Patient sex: F
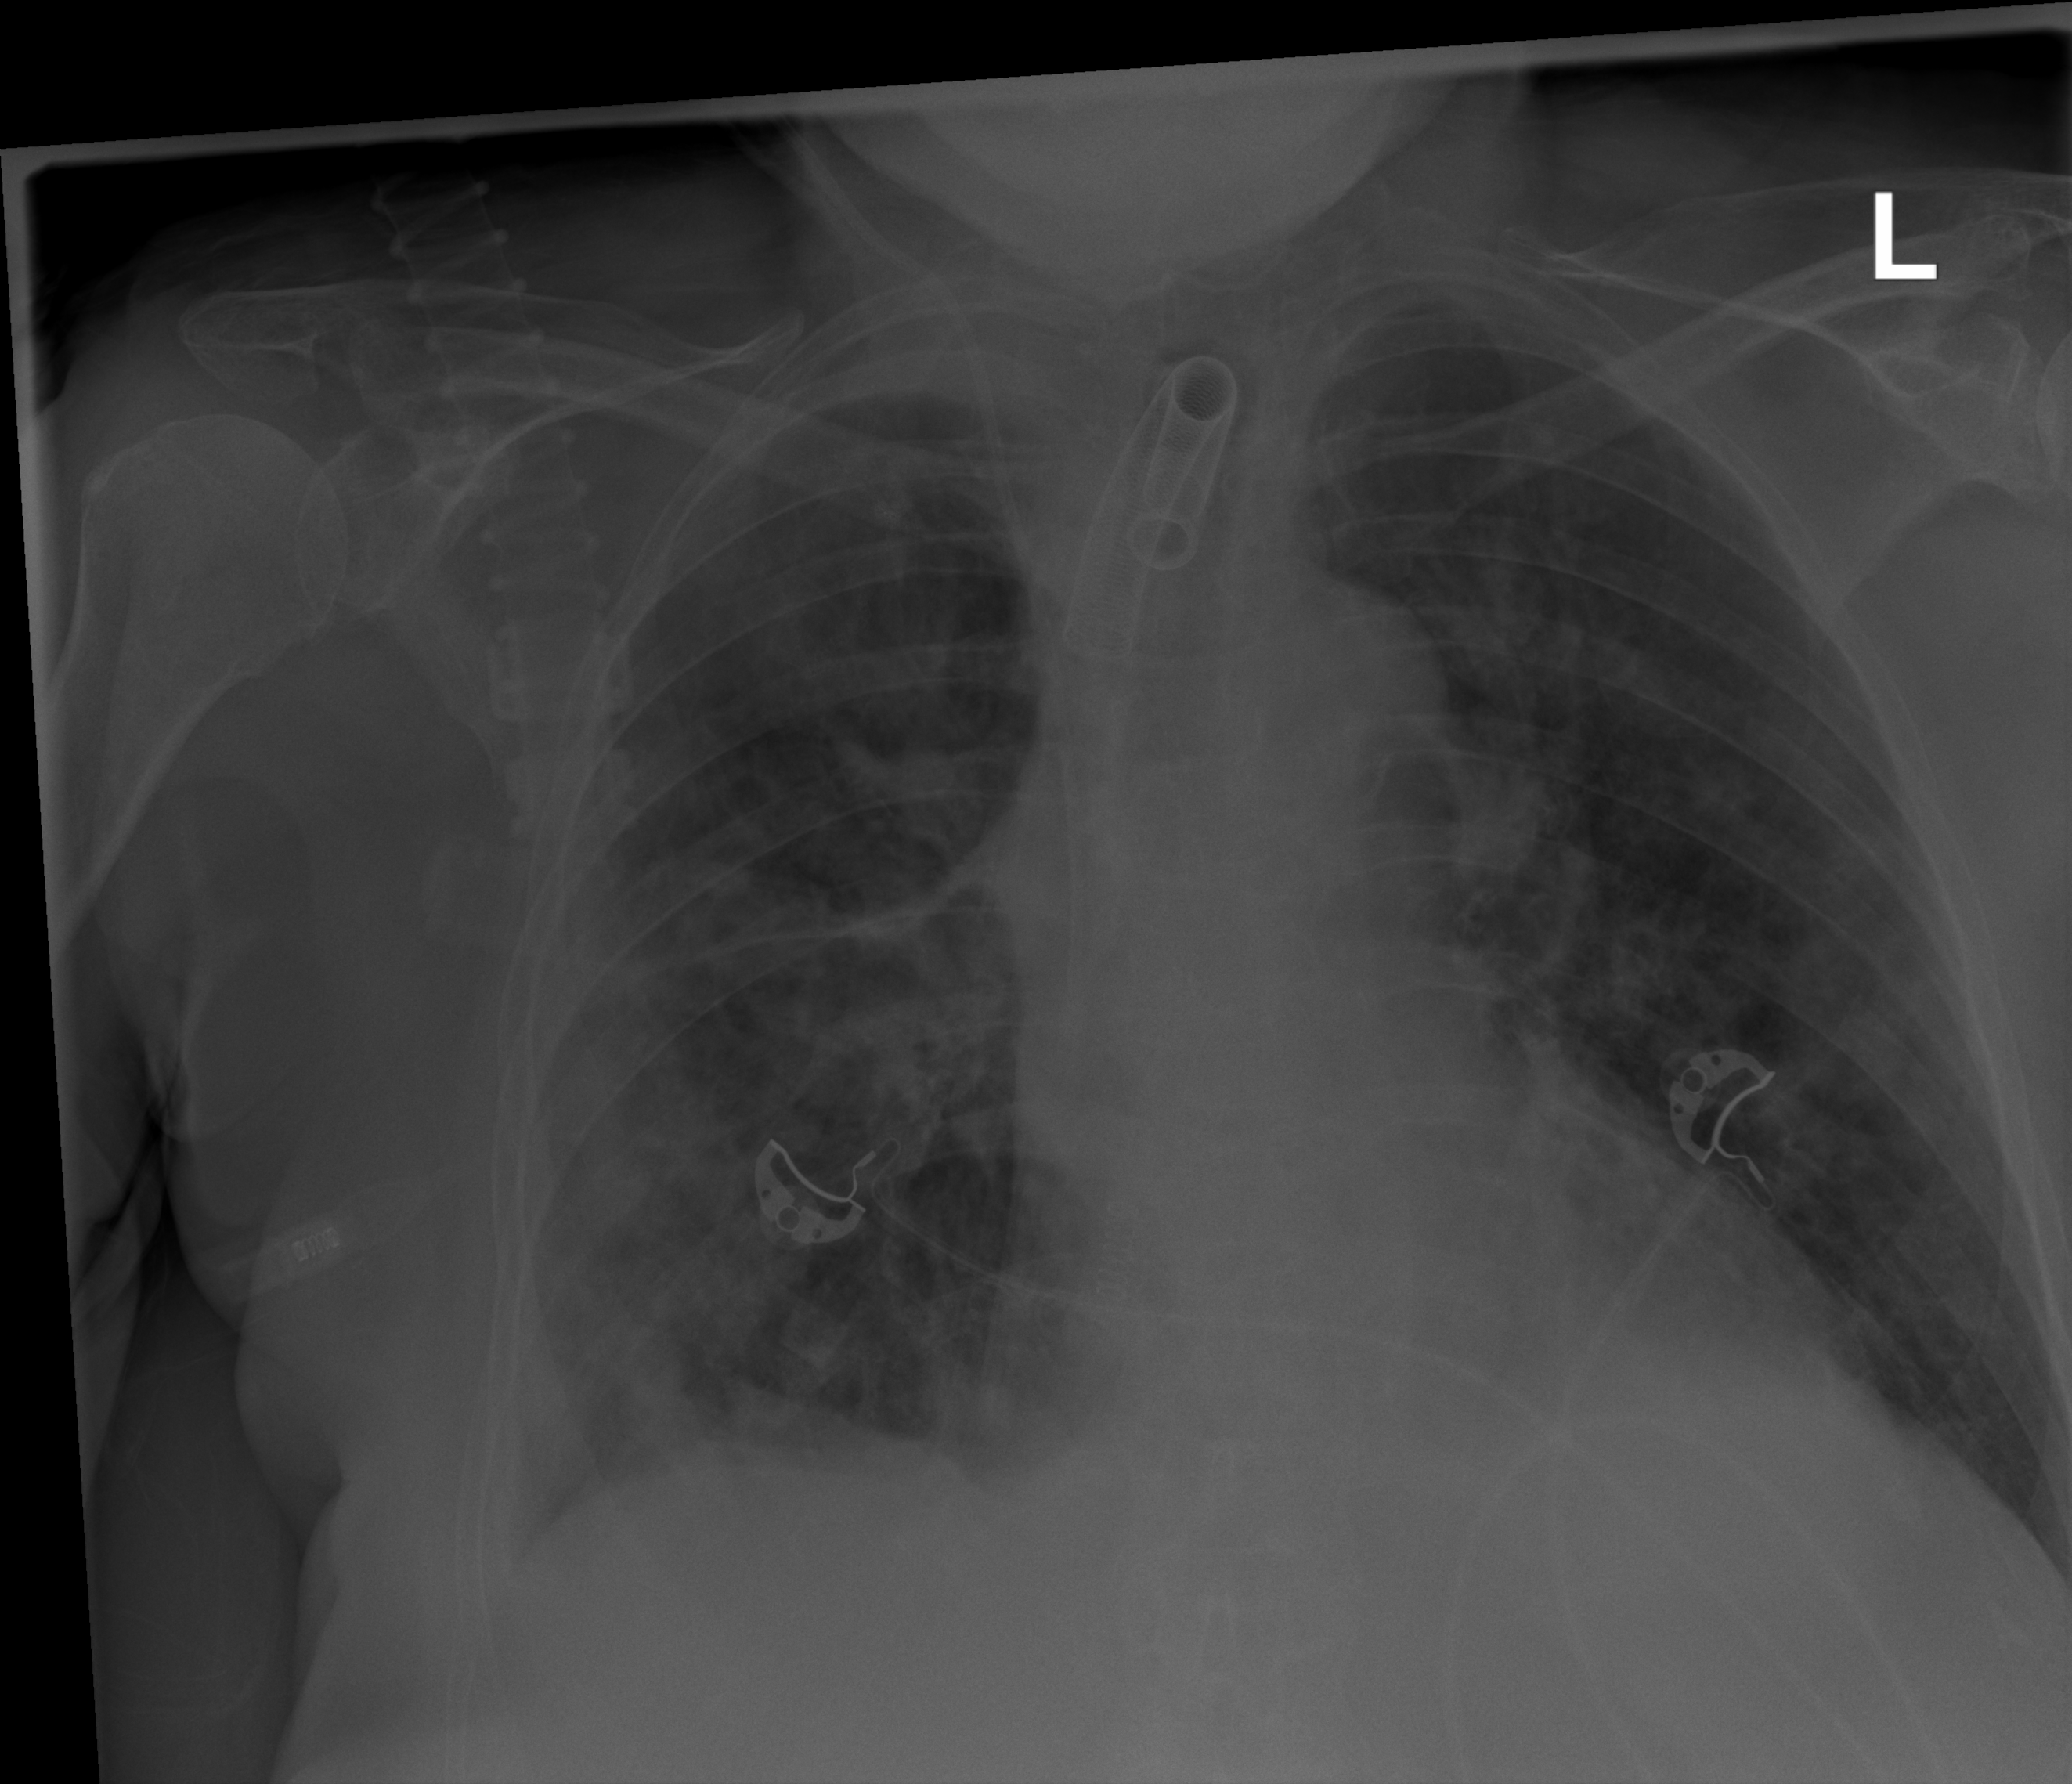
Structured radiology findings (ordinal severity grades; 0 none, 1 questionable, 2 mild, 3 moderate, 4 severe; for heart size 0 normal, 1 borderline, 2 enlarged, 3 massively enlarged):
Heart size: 0
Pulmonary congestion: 0
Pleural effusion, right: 2
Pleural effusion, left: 0
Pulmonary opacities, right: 2
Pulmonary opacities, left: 2
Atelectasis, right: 2
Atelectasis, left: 0